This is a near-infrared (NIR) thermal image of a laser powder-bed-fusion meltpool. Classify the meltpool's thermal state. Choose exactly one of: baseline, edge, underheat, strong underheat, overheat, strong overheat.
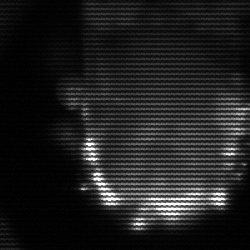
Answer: baseline